Aerial crown-view tile of a tropical tree (Barro Colorado Island, Panama), acquired 20241014:
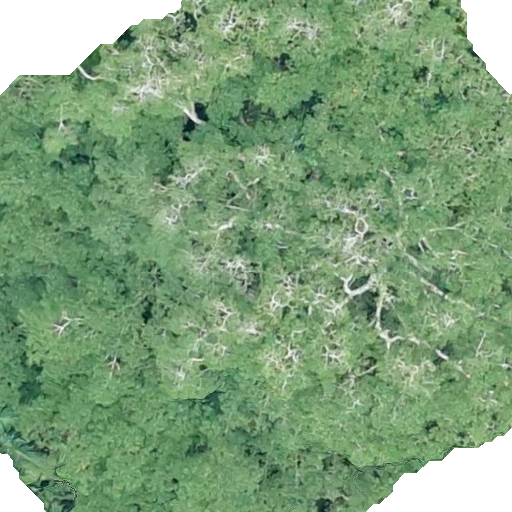
Species: Hura crepitans
GBIF accepted scientific name: Hura crepitans
Crown area: 504.658 m²